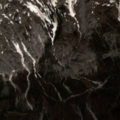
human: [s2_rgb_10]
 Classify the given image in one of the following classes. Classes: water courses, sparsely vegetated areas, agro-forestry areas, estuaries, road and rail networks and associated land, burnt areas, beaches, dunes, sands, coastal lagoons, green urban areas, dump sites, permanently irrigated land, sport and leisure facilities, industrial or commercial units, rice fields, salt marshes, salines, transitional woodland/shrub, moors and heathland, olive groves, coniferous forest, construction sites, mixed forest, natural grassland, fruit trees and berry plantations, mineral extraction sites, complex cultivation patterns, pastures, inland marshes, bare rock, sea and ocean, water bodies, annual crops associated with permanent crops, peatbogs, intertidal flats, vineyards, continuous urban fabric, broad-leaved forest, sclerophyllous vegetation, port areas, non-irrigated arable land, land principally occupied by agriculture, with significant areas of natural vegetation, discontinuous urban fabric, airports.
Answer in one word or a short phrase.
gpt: coniferous forest, bare rock, sparsely vegetated areas